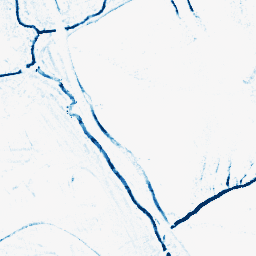
Category: morphological
Decomposition family: morphological_rect
Decomposition parameters: operation: closing
width: 5
height: 5
Upsampling method: quintic
Upsampling parameters: scale: 2
Upsampling scale: 2